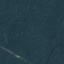
Label: Forest